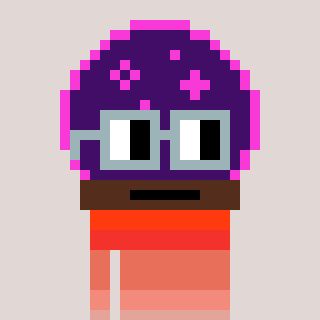
a pixel art character with square dark gray glasses, a crystalball-shaped head and a yellow-colored body on a warm background